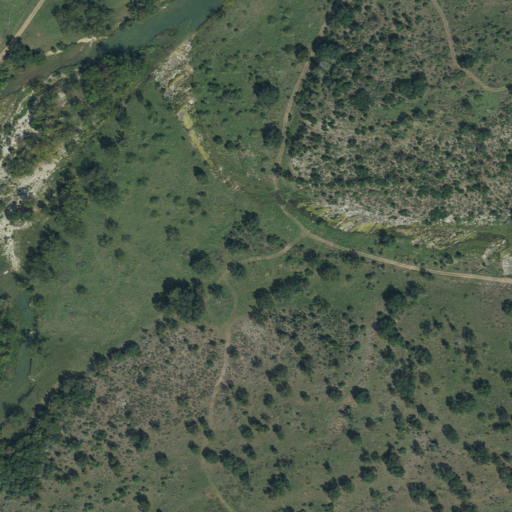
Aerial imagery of valley in Texas named Davis Hollow containing shrub, evergreen forest, grassland, deciduous forest, and open water